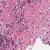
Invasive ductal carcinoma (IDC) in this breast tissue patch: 1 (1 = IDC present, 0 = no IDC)